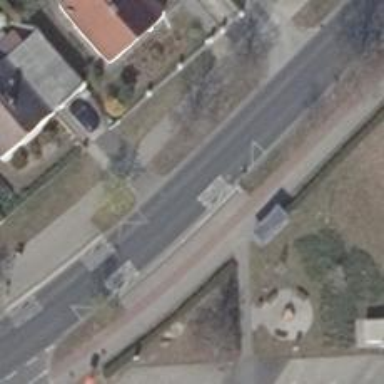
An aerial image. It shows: Public transport stop position.